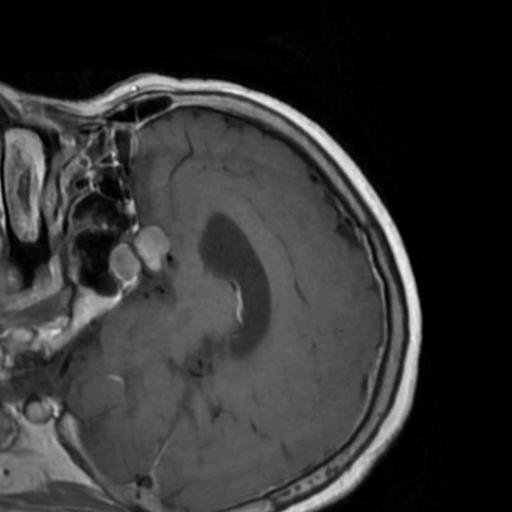
Label: brain_tumor